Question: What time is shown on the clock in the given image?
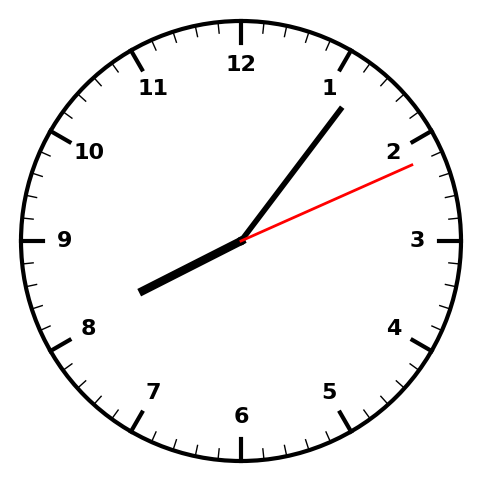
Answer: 08:06:11